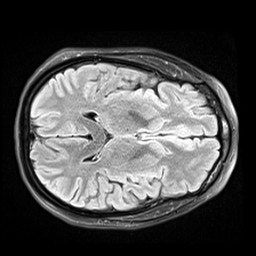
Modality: FLAIR
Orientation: axial
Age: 31
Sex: female
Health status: healthy
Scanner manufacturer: siemens
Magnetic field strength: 3 T
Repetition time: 9 s
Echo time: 0.088 s